Question: I have written a code which is used to add new row to the table,see the code below
'''
$("#example tbody tr").each(function(i, object) {
var safeHtml= gwt.@com.my.sample.client.gwt.GWTExpandCollapse::getRowValue(I)(i);//Calling GWT Java Method which return HTML
$(object).after(safeHtml); //Inserting new row
//How to assign (ID or CSS) to the above inserted row
});
'''
The above code is working fine,but i need to assign (ID or CSS Selector) to the newly inserted row,I search it but didn't find any clue.How to do this using Javascript?Any Help?
Note:see the below image,the newly row which is added might contain any think inside the row.

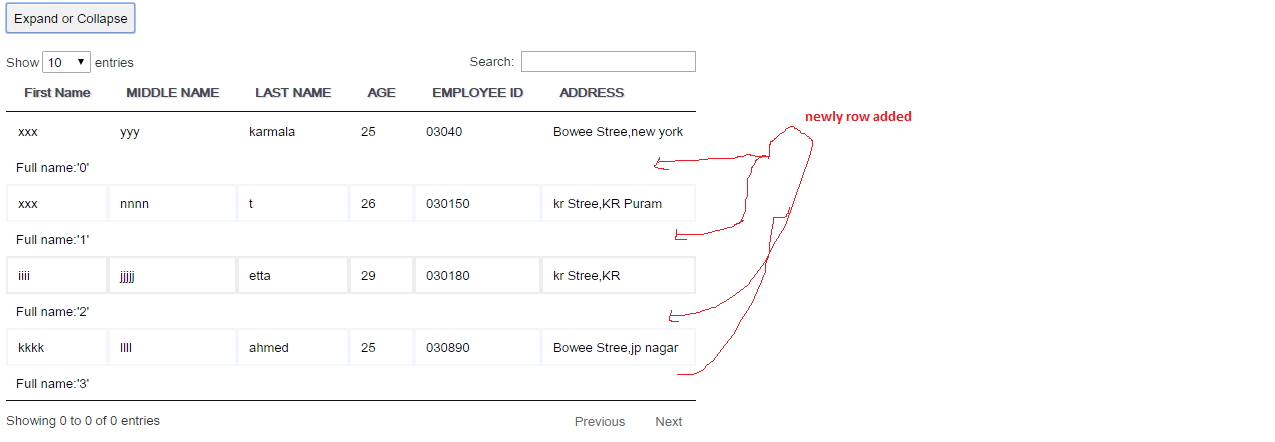
Answer: Set the css selector using the below code,
'''
$("#example tbody tr").each(function(i, object) {
var safeHtml= gwt.@com.my.sample.client.gwt.GWTExpandCollapse::getRowValue(I)(i);
$(object).after(safeHtml); //Inserting new row
$(object).next().addClass("hideShow");
});
'''